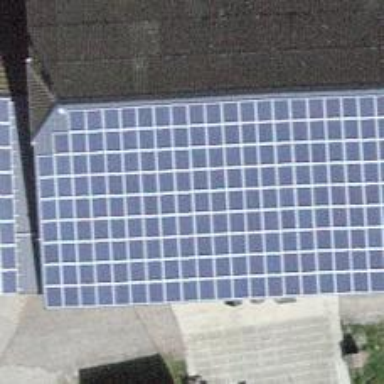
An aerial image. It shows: Solar power generator utilizing photovoltaic technology with solar photovoltaic panels.